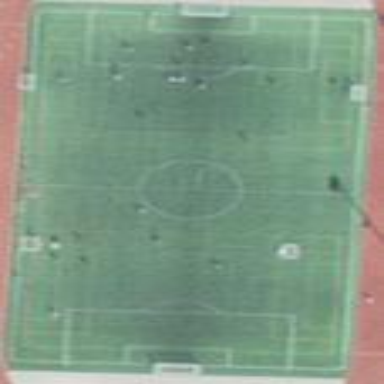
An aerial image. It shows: Multi-sport pitch with artificial turf for leisure activities.